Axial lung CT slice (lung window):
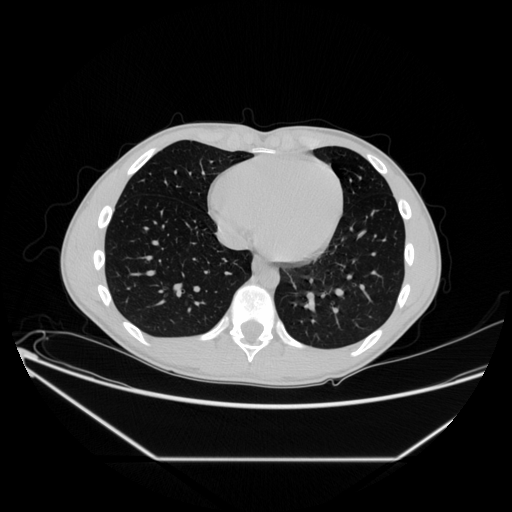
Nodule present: no